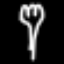
Label: fork